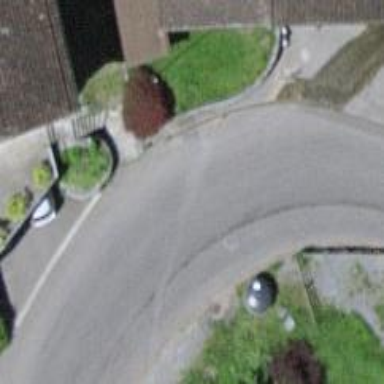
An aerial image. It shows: Asphalt road in residential area.